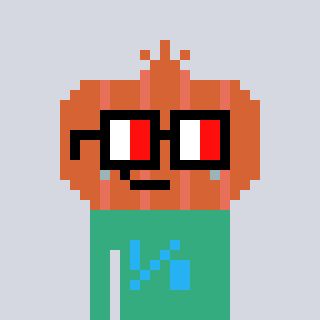
a pixel art character with square glasses with black frames and red eyes, a onion-shaped head and a teal-colored body on a cool background